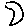
Label: moon